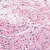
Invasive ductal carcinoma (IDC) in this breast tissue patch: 1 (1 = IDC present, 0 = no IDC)